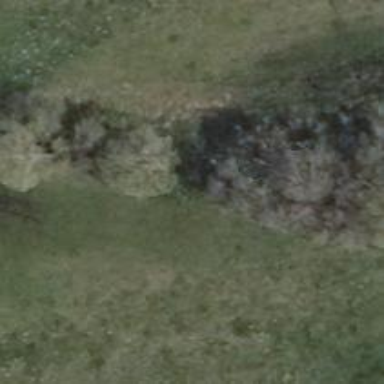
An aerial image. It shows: Deciduous broadleaved tree.